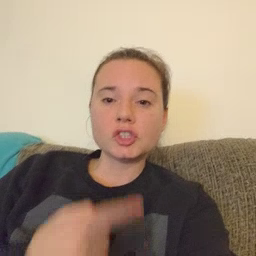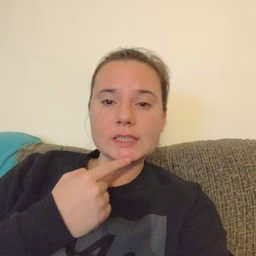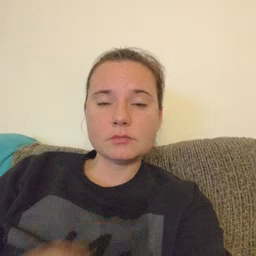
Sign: chin